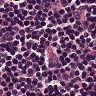
Metastatic tissue present: no